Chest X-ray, AP view. Patient: 32 years old, sex F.
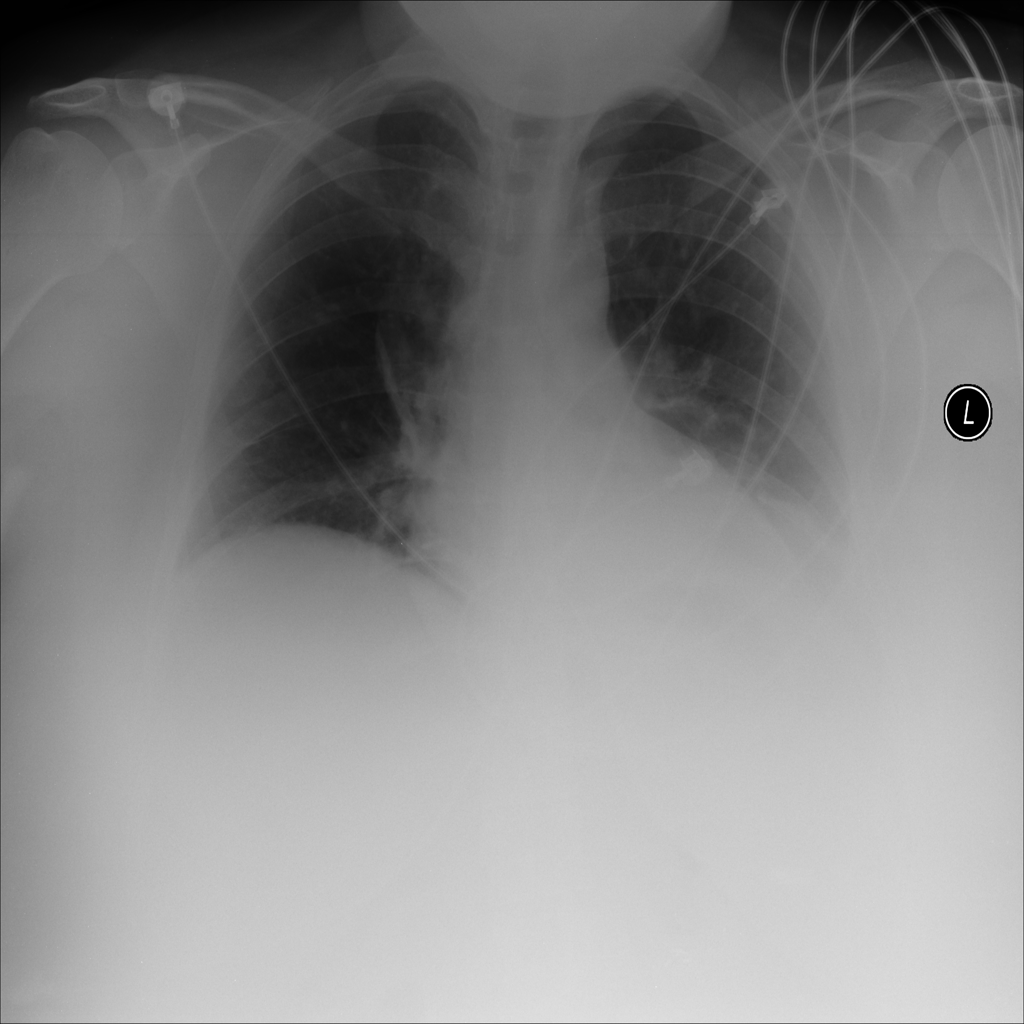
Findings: Atelectasis, Effusion